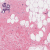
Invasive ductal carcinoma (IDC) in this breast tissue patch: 0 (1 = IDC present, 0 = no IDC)